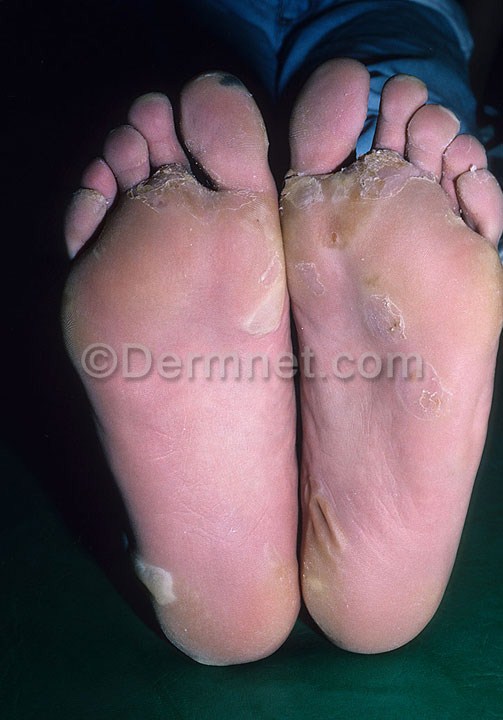
Disease: Bullous Disease Photos